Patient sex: F
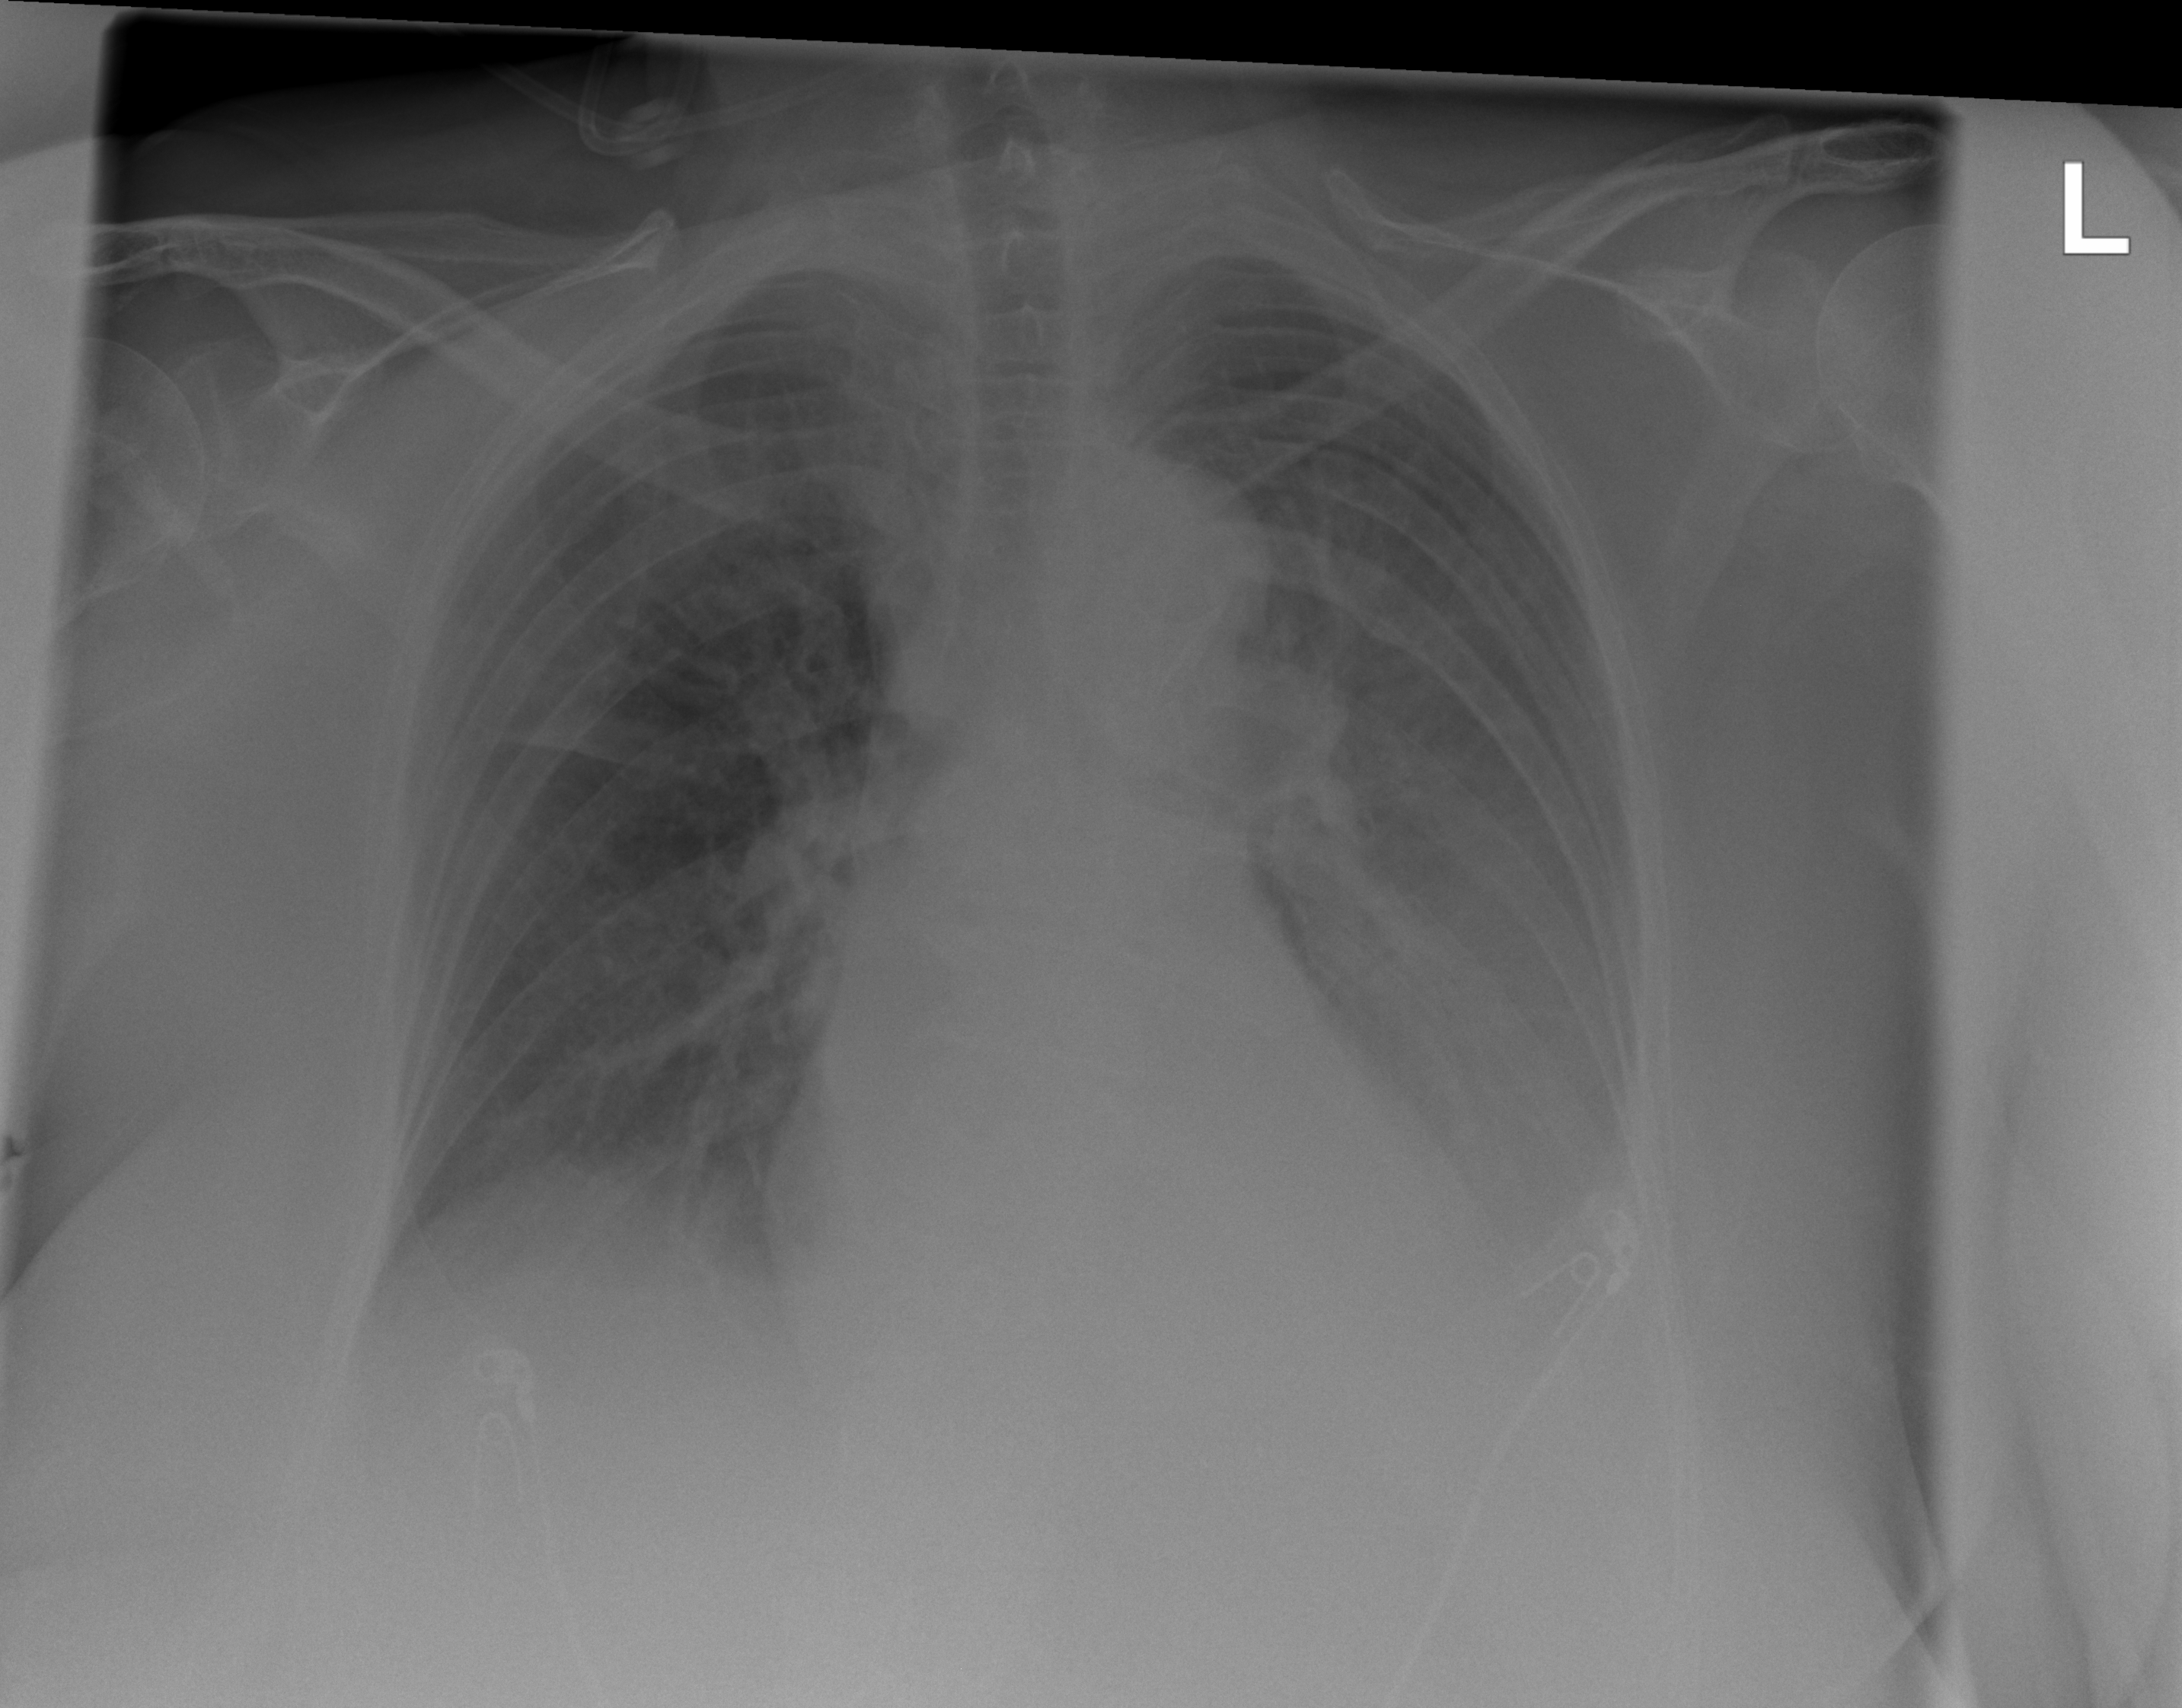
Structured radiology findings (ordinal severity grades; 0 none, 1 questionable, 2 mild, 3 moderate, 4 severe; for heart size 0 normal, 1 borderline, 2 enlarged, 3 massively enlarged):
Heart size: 2
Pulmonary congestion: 2
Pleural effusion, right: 1
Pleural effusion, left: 3
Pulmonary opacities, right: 1
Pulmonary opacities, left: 0
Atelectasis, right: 2
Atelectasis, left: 2